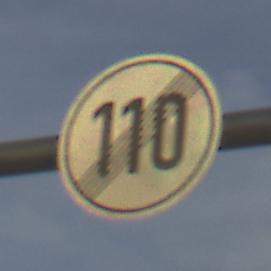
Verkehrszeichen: EndeGeschwindigkeit110
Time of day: SunriseSunset
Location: Outdoor (Nature)
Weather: PartlyCloudy
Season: Summer
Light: Natural